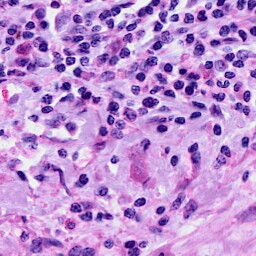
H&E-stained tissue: Cervix